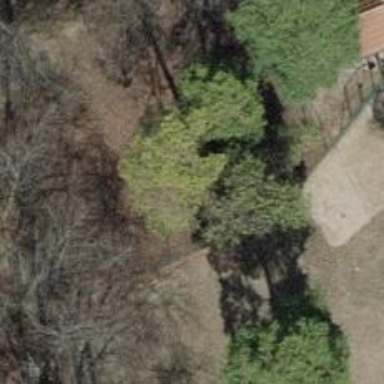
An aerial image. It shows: Evergreen needle-leaved tree.